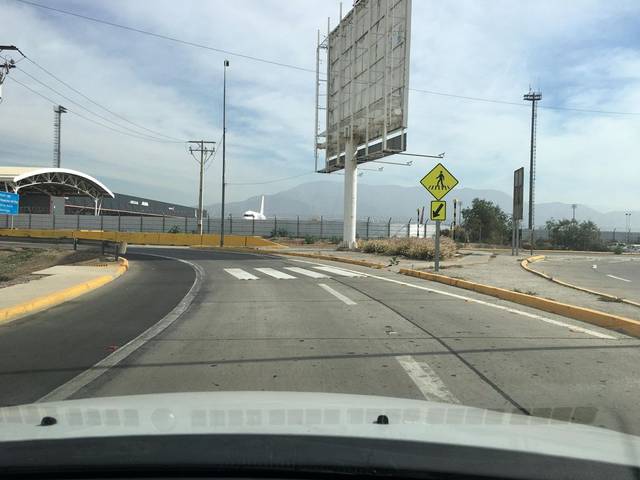
Region: Chile
Coordinates: -33.408, -70.794